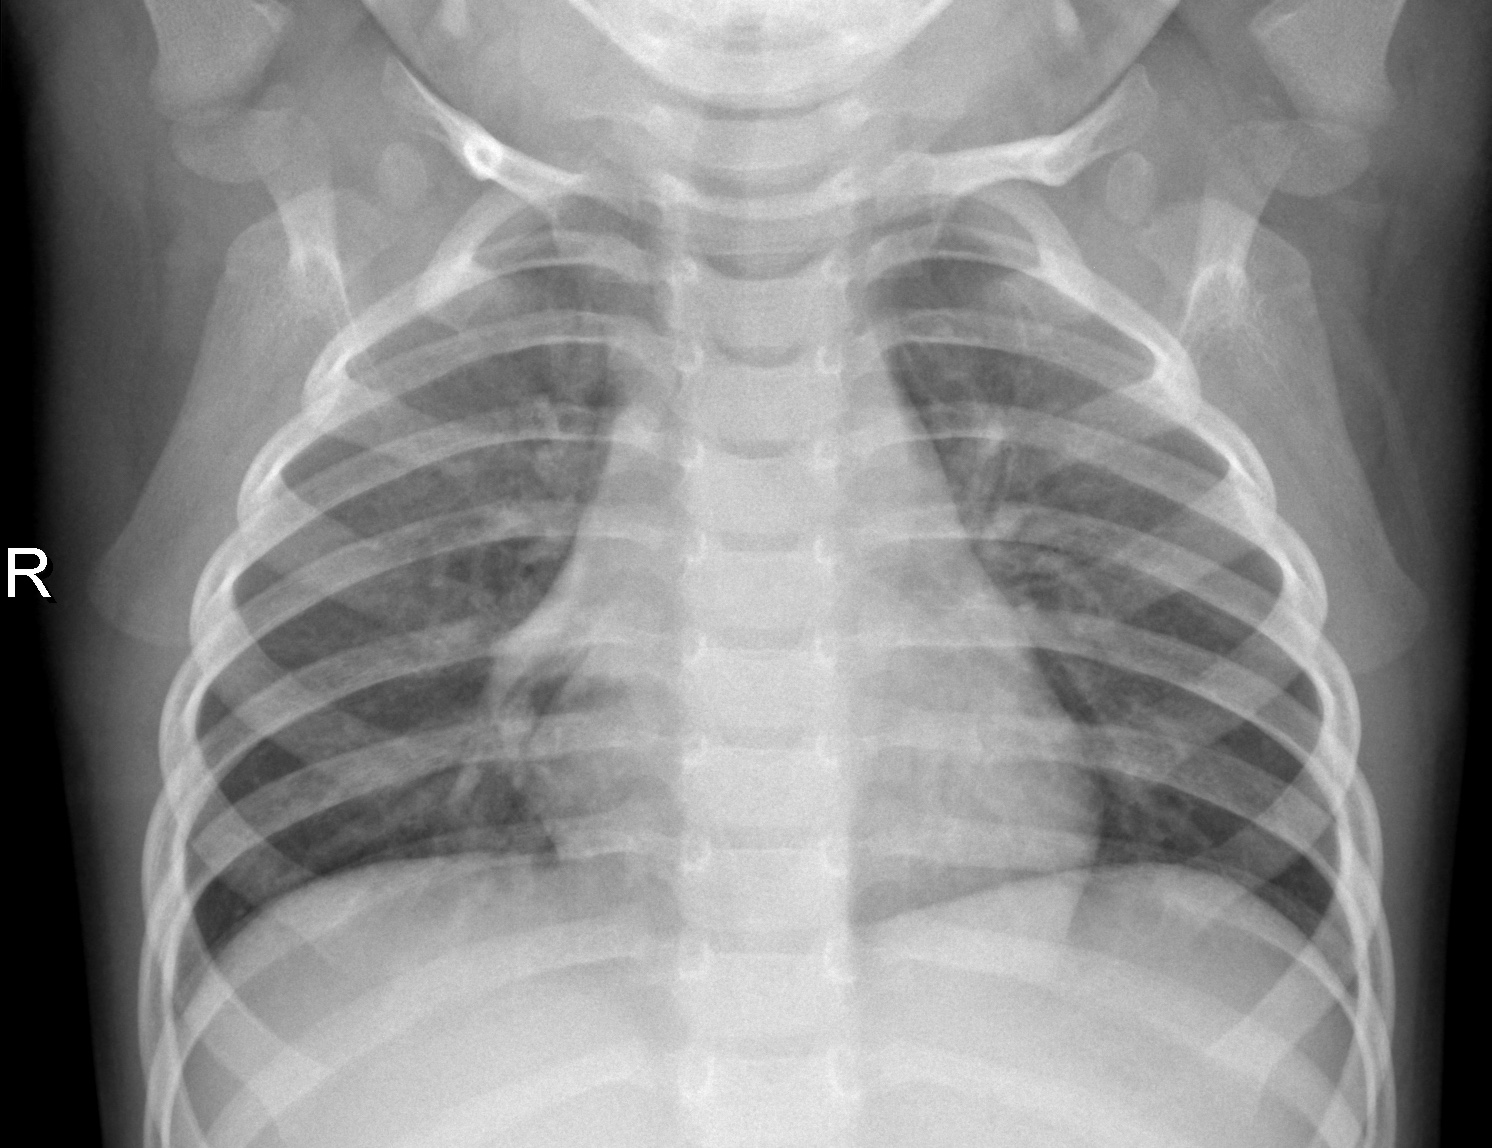
Diagnosis: NORMAL